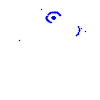
Particle: pion